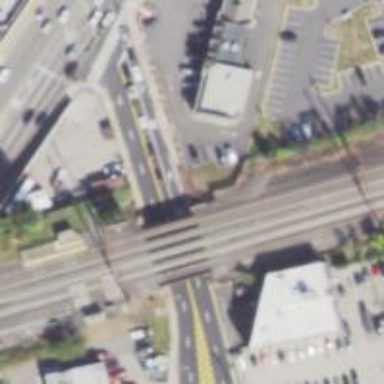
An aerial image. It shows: Bridge with electrified railway tracks featuring contact line.